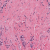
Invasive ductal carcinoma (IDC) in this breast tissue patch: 1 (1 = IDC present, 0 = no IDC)